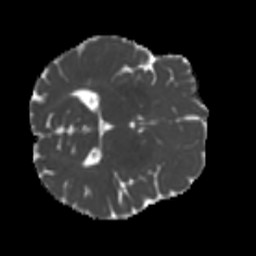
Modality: MD
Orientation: axial
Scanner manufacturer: siemens
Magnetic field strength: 3 T
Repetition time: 4 s
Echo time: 0.0594 s